Field crop: maize
Growth stage: 2
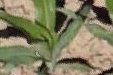
Species: maize